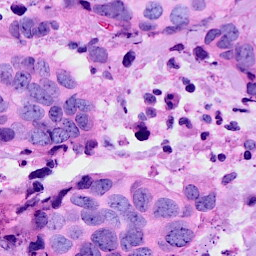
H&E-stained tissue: Breast